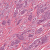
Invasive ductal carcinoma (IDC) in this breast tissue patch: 1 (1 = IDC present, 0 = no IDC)